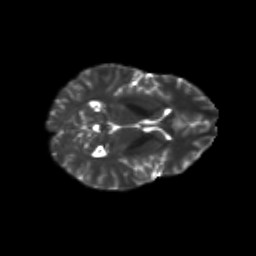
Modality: T2w
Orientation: axial
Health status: healthy
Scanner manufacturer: philips
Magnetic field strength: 3 T
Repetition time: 9.75 s
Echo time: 0.092 s